Field crop: maize
Growth stage: 1
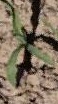
Species: maize